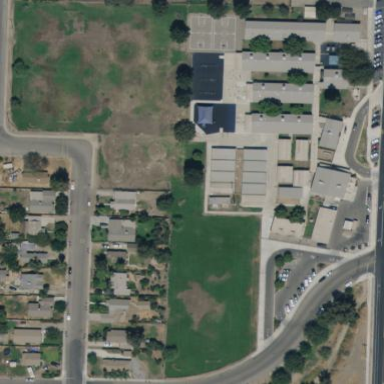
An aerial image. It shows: School.